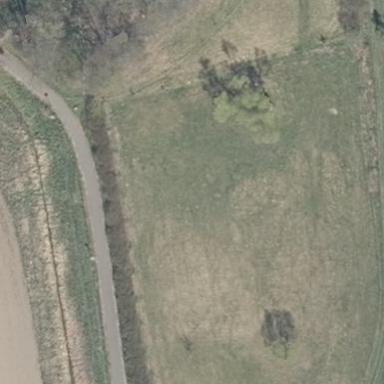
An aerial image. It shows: Open area covered with grass.